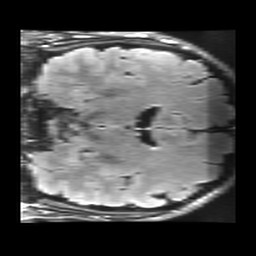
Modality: FLAIR
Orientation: coronal
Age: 34
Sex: male
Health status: healthy
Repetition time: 12 s
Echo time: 0.09782 s